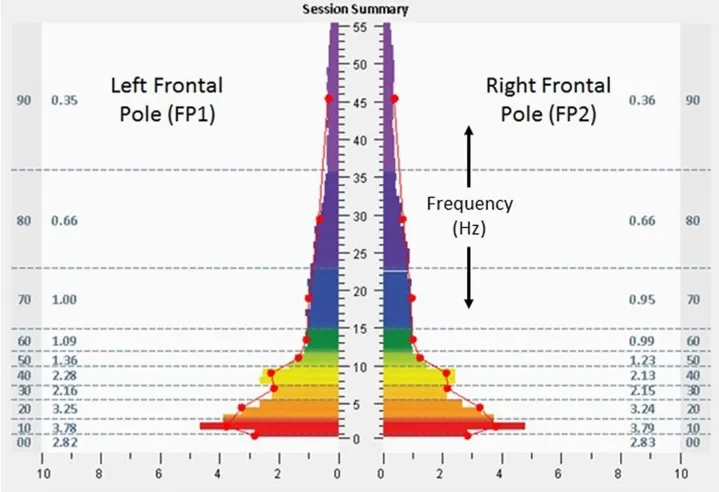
Fast Fourier Transform spectral display of brain electrical activity observed during the penultimate minute of the penultimate allostatic technology session at the left and right frontal poles (FP1 left, FP2 right), with eyes open, from the 18 years-old learner described in the text. See Figure 2 legend for detailed explanation of data elements.
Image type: ophthalmic_imaging (oct)